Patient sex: F
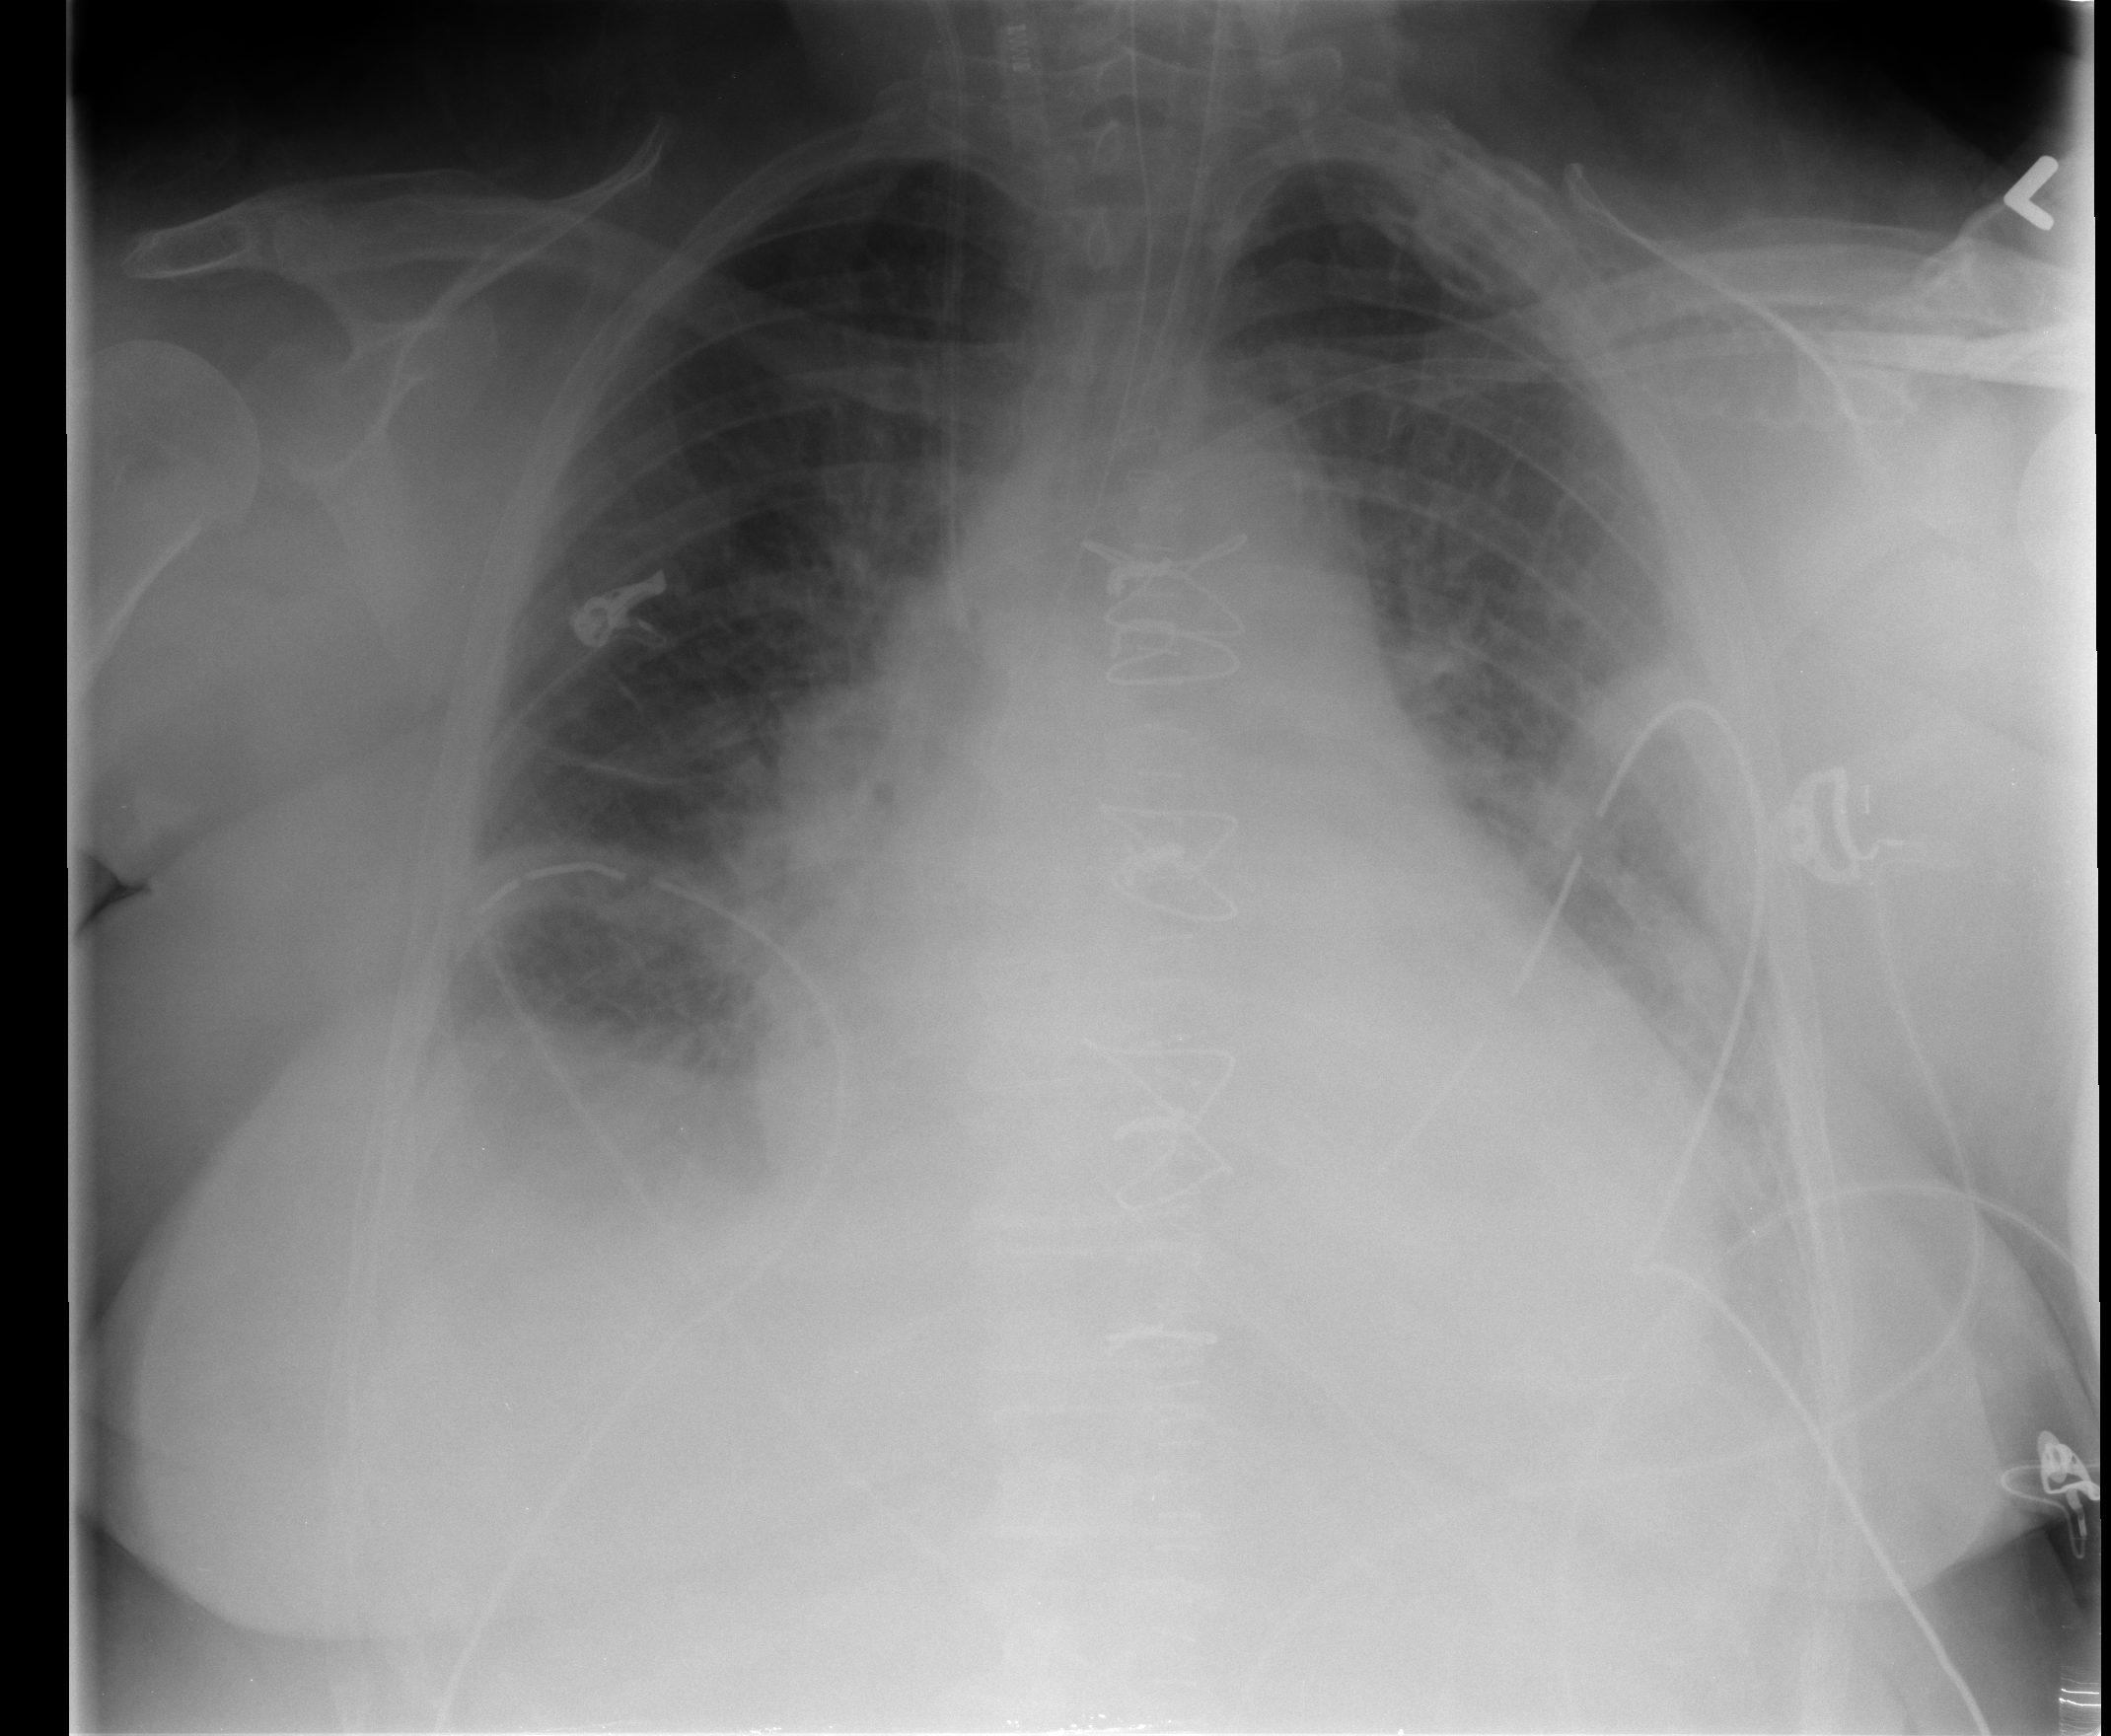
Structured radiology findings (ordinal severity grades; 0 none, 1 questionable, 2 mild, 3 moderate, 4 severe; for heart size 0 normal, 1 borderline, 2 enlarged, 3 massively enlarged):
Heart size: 2
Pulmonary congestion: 3
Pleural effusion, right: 2
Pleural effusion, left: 0
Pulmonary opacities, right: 2
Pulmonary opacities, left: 2
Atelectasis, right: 2
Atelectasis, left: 2